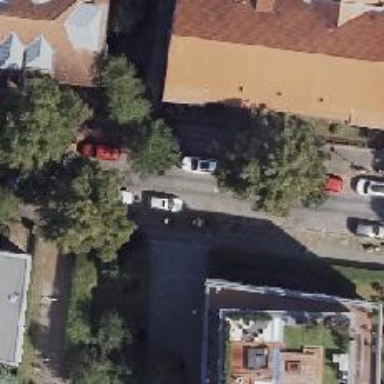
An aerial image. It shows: Residential road with sidewalks on both sides. There are parallel parking lanes on both sides of the road.